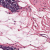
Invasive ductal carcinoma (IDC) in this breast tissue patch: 0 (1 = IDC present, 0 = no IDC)